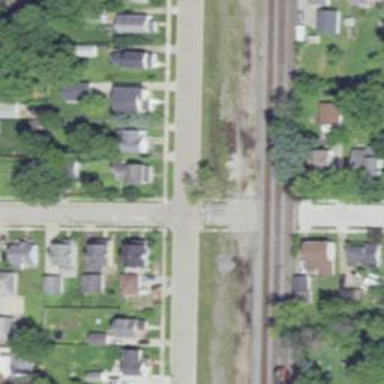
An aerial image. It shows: Service road.